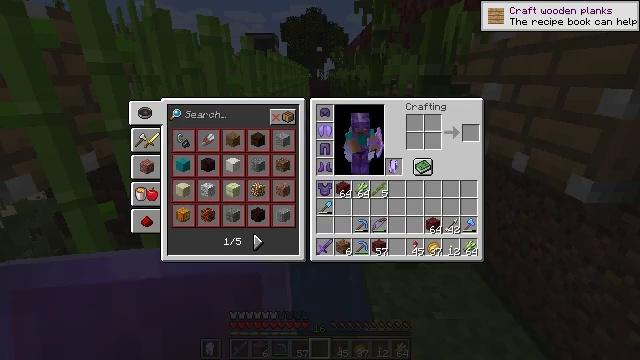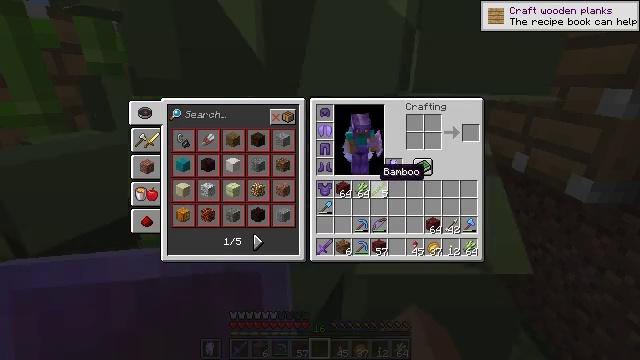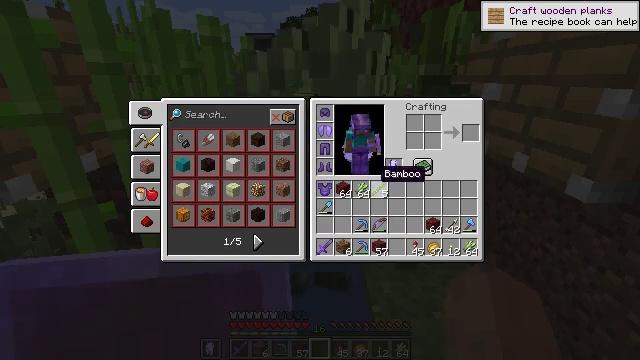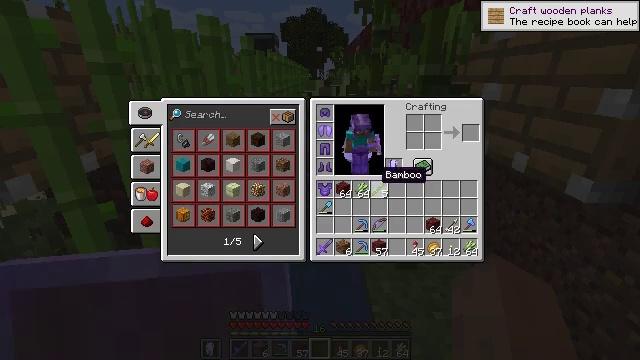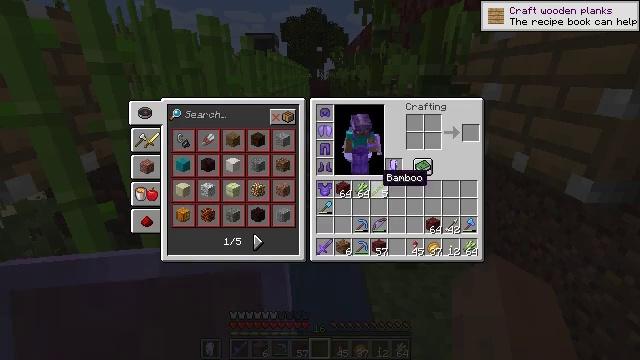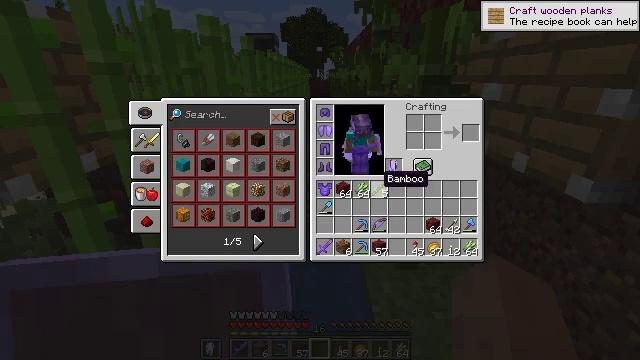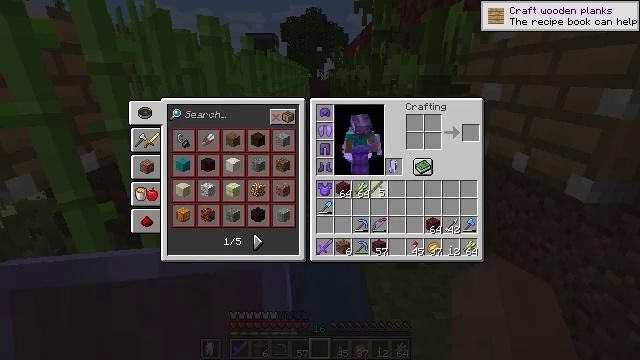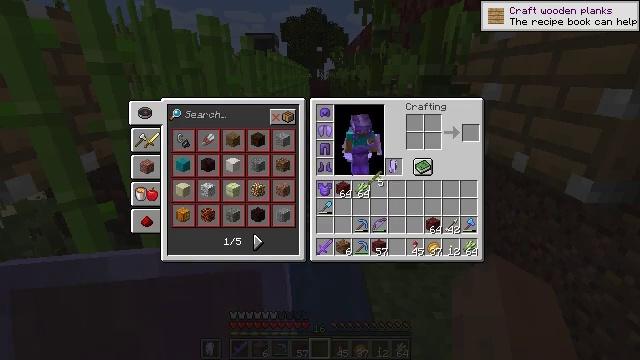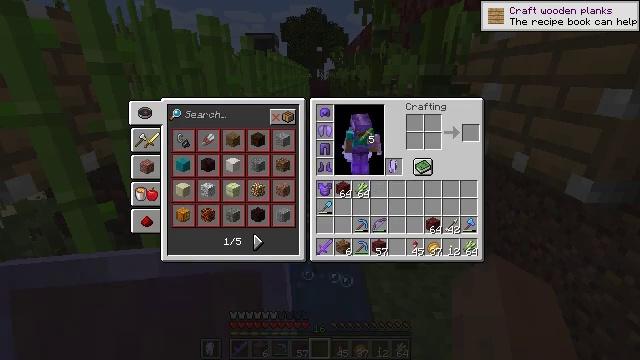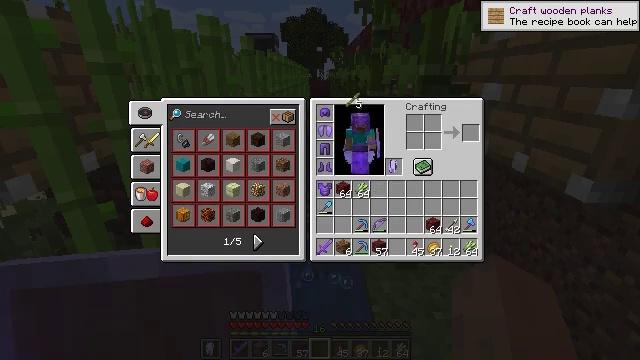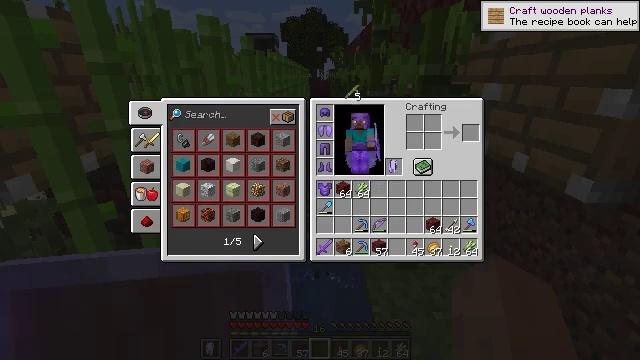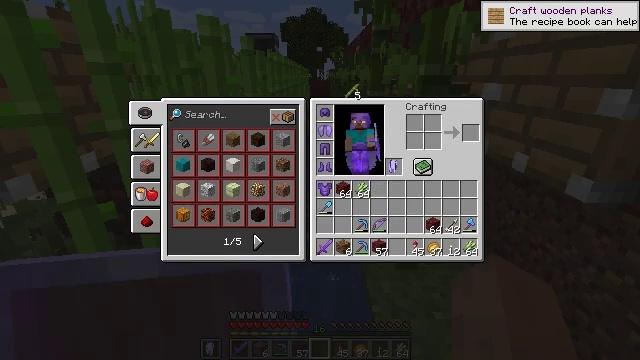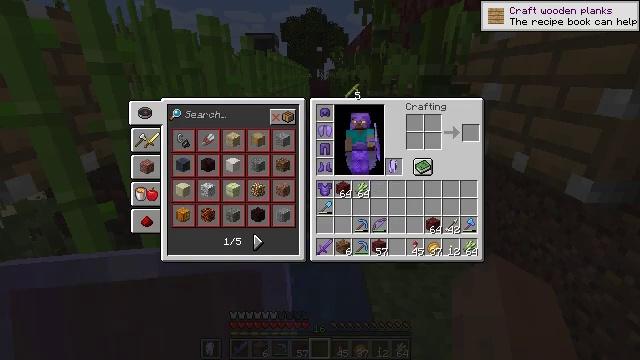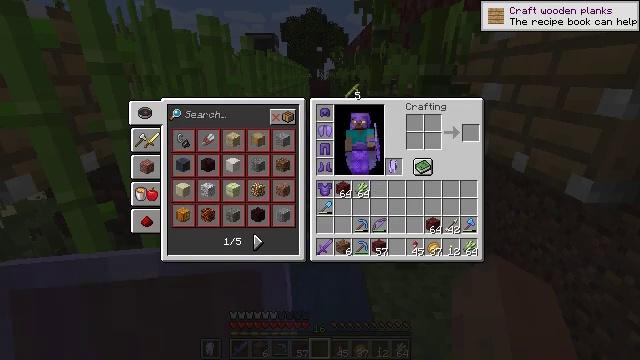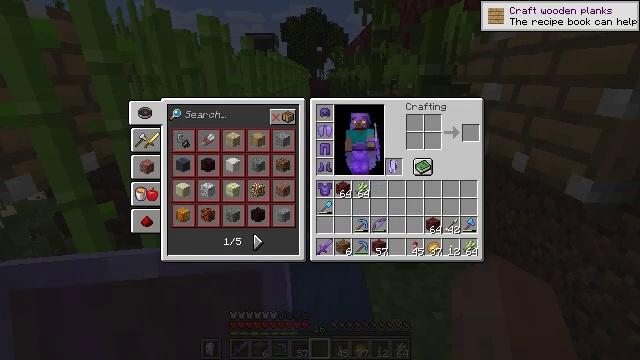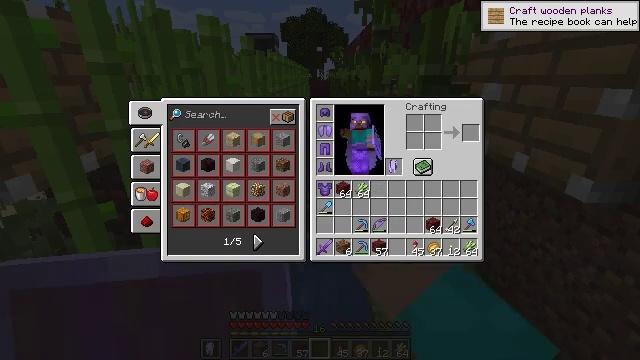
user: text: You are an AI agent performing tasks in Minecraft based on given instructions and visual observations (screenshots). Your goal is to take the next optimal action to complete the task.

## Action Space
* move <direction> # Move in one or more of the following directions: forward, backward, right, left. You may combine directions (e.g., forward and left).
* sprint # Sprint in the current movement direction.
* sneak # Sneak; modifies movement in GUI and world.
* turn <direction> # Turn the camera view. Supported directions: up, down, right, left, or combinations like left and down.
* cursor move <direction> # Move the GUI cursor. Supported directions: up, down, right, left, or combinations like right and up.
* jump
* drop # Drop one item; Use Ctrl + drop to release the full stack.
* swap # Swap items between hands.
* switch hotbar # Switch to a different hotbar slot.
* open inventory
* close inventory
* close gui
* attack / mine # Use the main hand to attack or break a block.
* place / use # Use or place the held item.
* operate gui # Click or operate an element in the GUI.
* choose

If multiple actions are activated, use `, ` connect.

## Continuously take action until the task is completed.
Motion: motion action
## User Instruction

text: Remove a bamboo from the inventory.
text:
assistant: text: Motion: open gui
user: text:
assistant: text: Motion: no_op
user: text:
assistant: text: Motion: no_op
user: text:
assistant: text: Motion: no_op
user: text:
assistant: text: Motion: no_op
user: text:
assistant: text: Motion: operate gui
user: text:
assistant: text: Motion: cursor move up
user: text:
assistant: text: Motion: cursor move left and up
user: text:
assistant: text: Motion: cursor move left and up
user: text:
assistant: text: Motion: cursor move up
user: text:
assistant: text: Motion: no_op
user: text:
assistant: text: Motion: operate gui
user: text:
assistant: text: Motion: operate gui
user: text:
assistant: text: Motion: no_op
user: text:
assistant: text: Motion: cursor move down
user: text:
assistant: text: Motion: no_op
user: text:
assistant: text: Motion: no_op
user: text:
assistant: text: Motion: cursor move down
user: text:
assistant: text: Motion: no_op